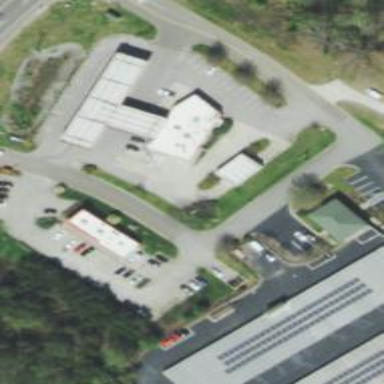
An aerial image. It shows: Convenience shop.